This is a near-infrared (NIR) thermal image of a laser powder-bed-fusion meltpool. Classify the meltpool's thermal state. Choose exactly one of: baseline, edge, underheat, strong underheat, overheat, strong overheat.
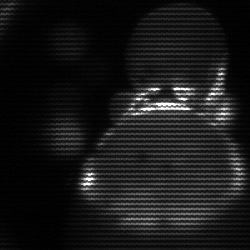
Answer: edge